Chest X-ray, PA view. Patient: 46 years old, sex F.
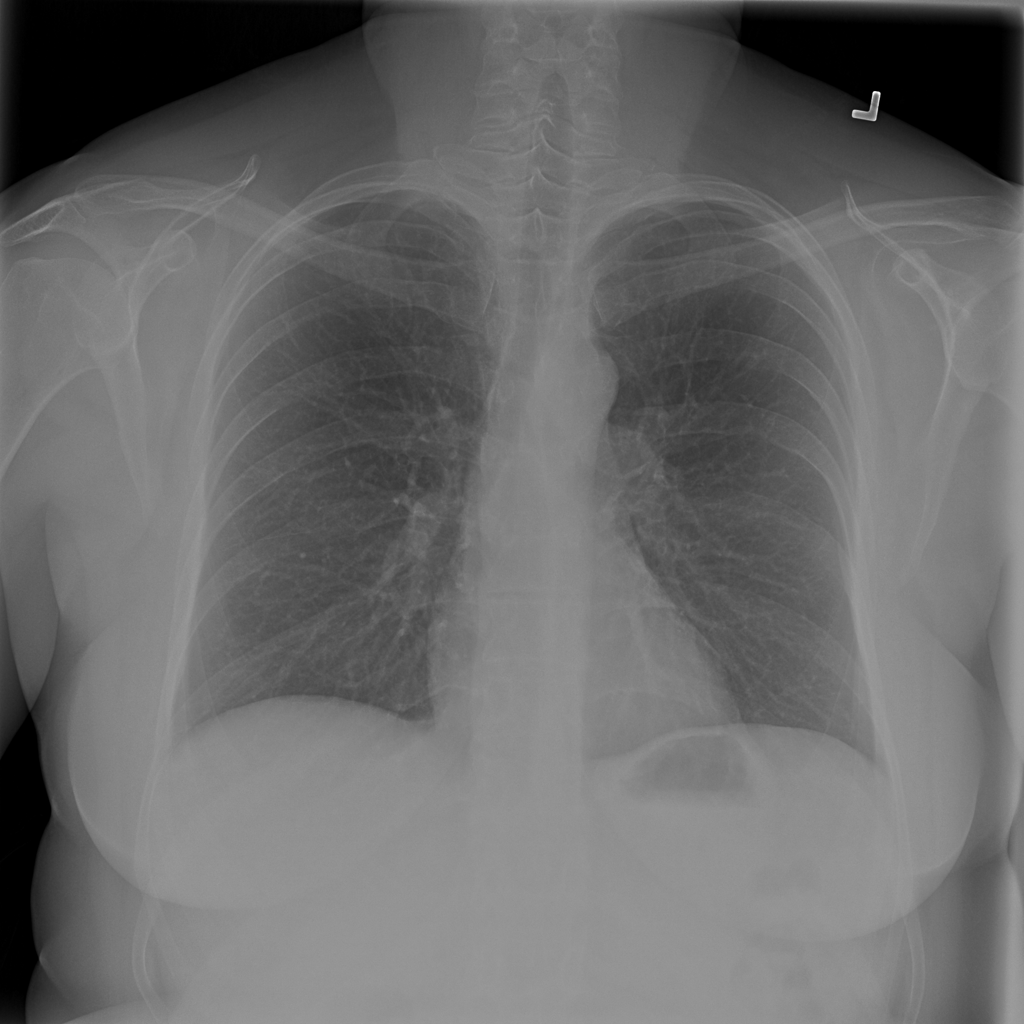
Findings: No Finding